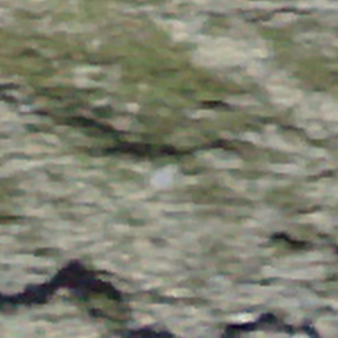
Label: other